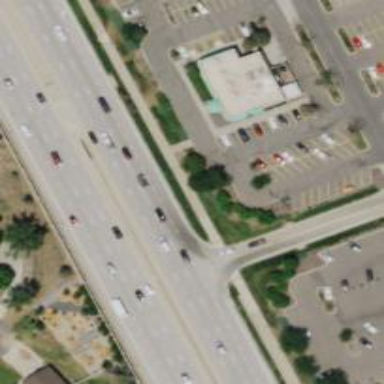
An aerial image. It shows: Trunk link highway.